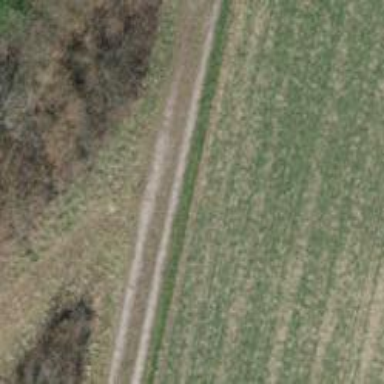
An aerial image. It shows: Track with grade 3 pebblestone surface.